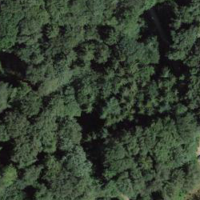
EUNIS habitat code: 44
Species observed at this site:
Allium ursinum
Corylus avellana